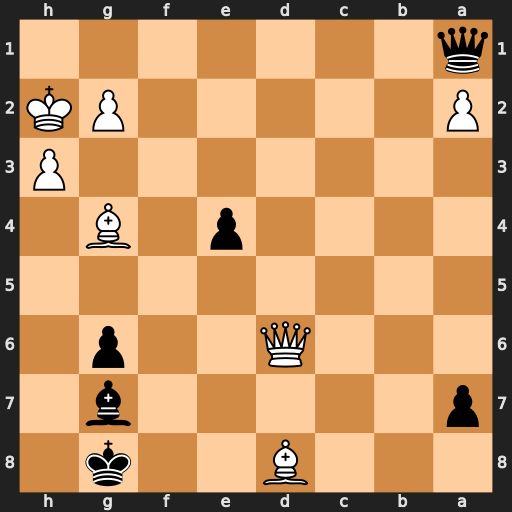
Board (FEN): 3B2k1/p5b1/3Q2p1/8/4p1B1/7P/P5PK/q7
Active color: b
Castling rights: -
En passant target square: -
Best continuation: Be5+ Qxe5 Qxe5+